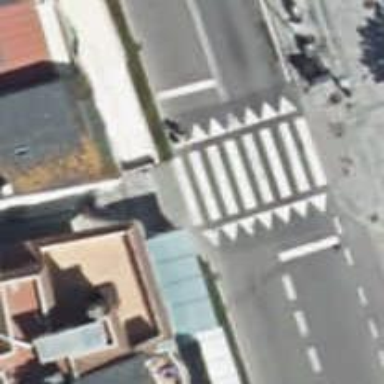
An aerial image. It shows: Crossing on the road with traffic calming table.